Question: For example, in this <URL> in awk:

I know now that the used in means that is an optional argument, but I only know this now because my colleague told me. He did not know where he learnt this, my guess is that there are some commonly used conventions that help pages follow but I lack the vocabulary to be able to search for such conventions.
What other common formatting conventions are used when it comes to help pages? Where can I find out about them?
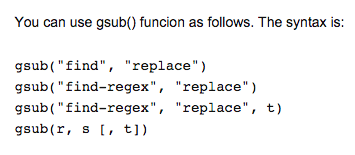
Answer: What you are looking for is called <URL> in The Open Group Base Specifications.